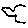
Label: bird